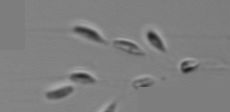
Label: Dinobryon